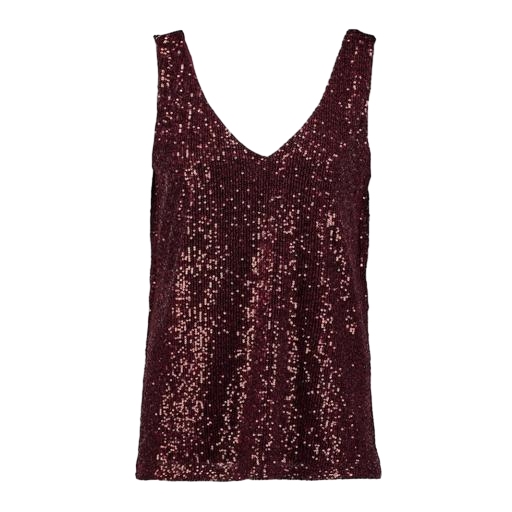
red iridescent sequin cami top, fancy tank top, sequin top, white background